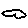
Label: cloud